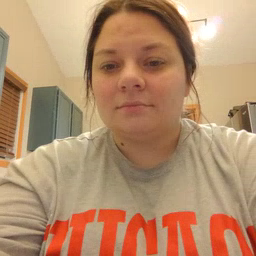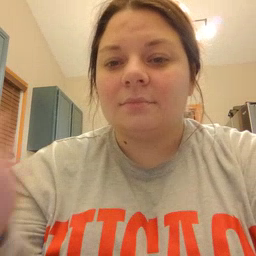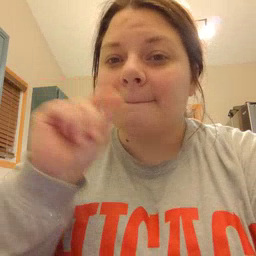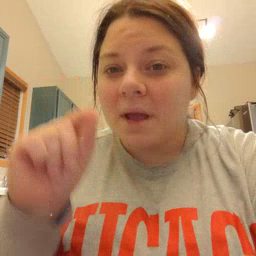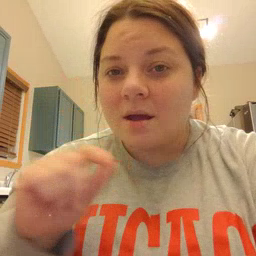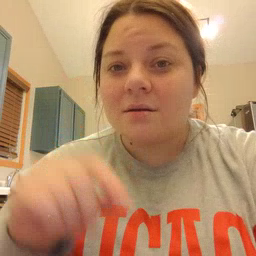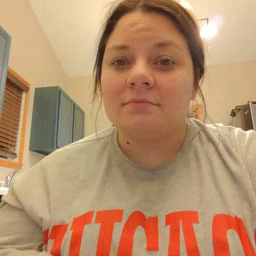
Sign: pen